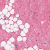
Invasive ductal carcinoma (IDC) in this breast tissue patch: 0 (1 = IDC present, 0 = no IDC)